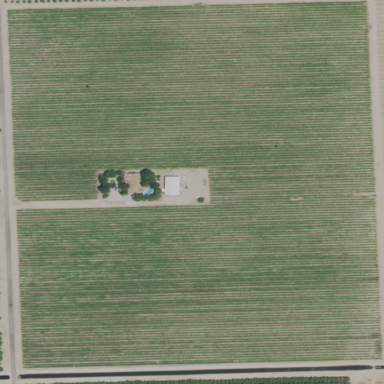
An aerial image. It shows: Vineyard growing grapes.